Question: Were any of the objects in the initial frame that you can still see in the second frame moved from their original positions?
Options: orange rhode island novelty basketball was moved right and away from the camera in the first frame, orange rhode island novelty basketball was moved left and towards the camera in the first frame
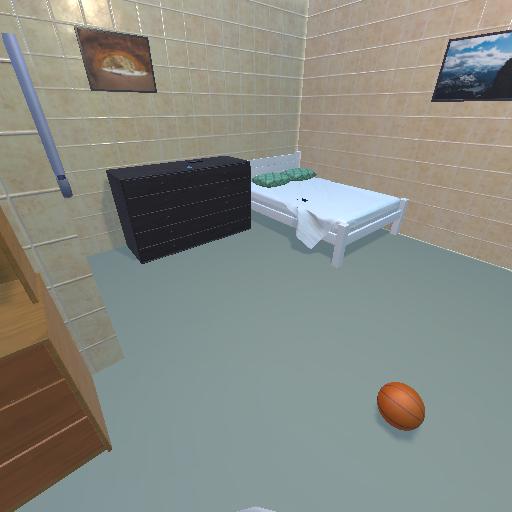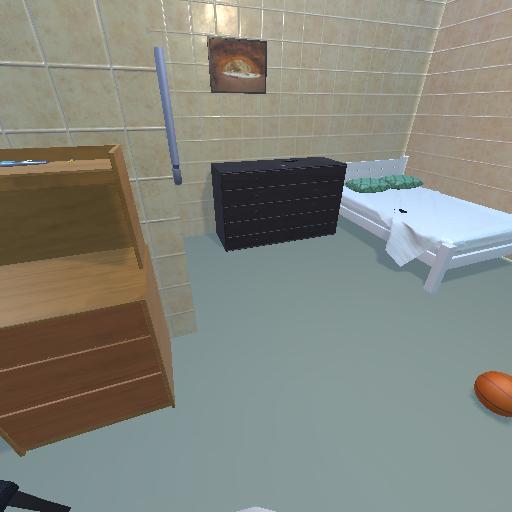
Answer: orange rhode island novelty basketball was moved right and away from the camera in the first frame